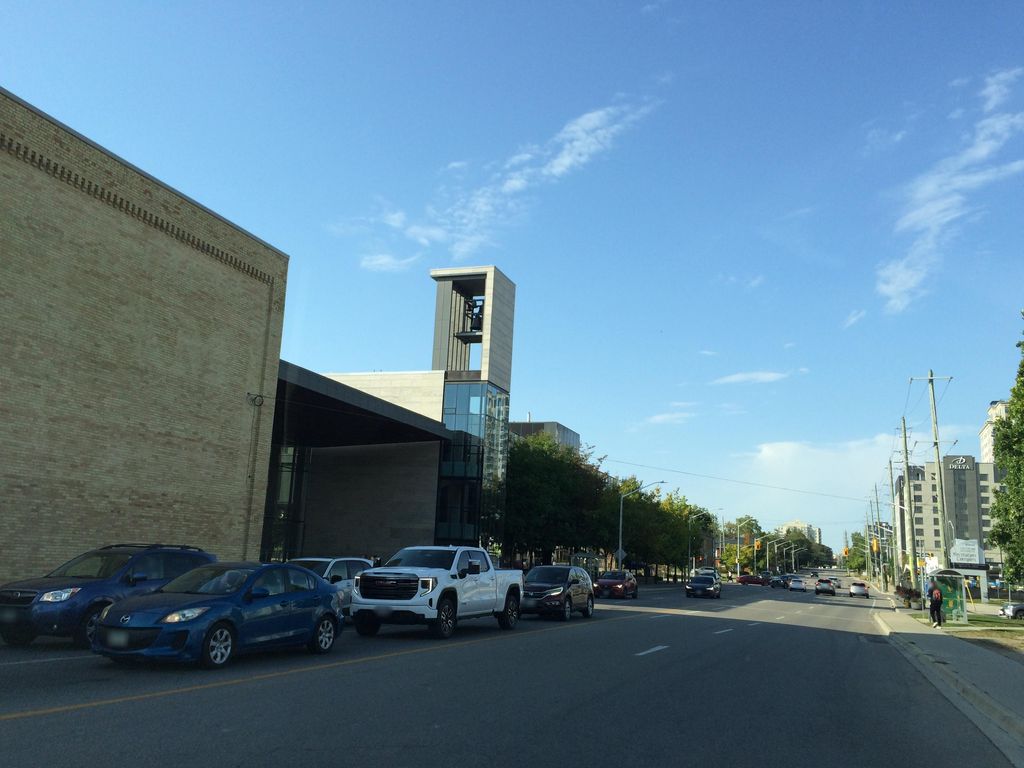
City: kitchener-waterloo